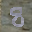
Label: 8